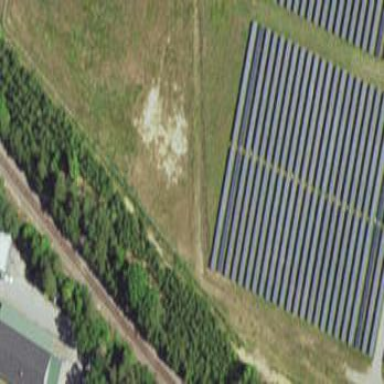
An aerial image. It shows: Solar power generator with photovoltaic panels.